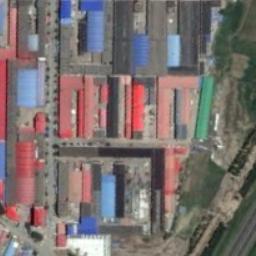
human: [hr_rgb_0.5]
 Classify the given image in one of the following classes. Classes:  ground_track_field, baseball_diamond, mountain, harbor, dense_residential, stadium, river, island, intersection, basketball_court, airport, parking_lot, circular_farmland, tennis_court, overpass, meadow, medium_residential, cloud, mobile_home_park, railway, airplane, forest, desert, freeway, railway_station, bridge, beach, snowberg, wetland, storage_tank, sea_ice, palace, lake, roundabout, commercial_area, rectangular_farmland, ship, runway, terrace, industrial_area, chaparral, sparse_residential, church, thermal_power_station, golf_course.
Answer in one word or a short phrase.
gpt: industrial_area